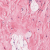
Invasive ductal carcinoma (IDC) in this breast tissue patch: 0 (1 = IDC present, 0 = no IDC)